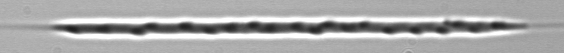
Label: Rhizosolenia